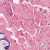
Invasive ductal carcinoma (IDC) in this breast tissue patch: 0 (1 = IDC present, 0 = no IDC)